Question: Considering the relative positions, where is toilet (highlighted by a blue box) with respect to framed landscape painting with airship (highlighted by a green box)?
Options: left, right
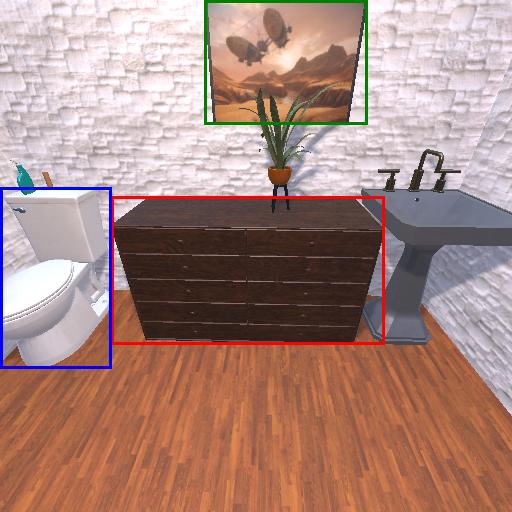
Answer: left